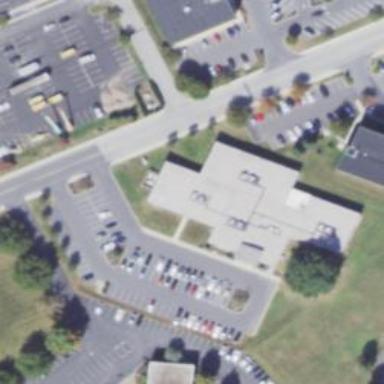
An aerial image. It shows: Clinic.